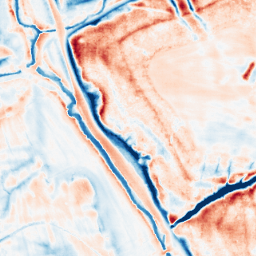
Category: classical
Decomposition family: uniform
Decomposition parameters: size: 20
Upsampling method: sinc_blackman
Upsampling parameters: scale: 2
kernel_size: 4
Upsampling scale: 2